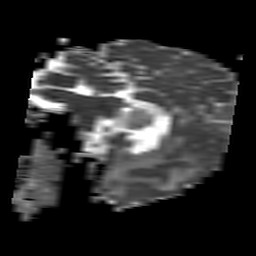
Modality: ADC
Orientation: sagittal
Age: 66
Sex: female
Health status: ill
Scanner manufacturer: philips
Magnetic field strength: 3 T
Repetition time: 3.8 s
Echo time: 0.09 s